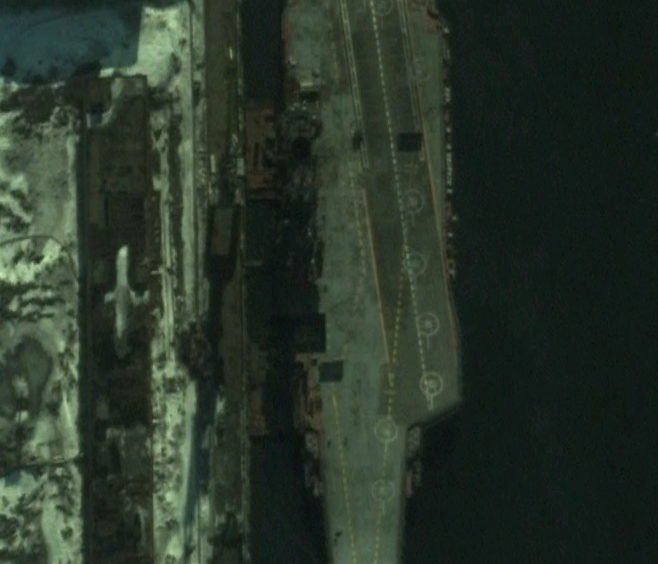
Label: aircraft_carrier